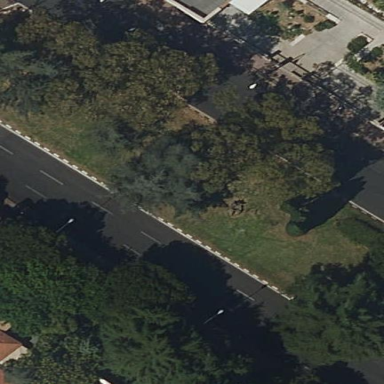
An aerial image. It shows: Garden with kerb barrier.